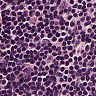
Metastatic tissue present: no